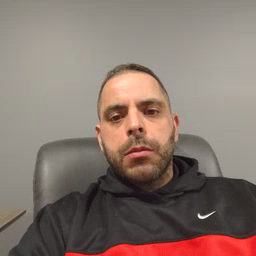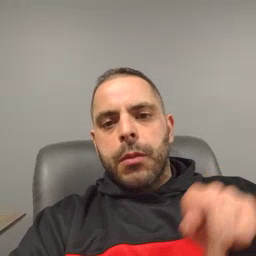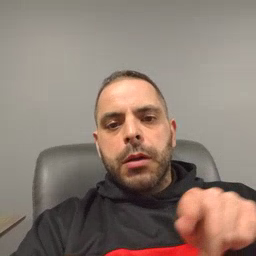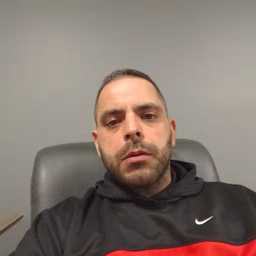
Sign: puppy